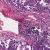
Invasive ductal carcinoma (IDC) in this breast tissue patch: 0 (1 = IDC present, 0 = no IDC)